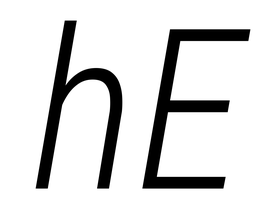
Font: Roboto-Italic_Condensed_Light_Italic